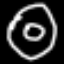
Label: donut